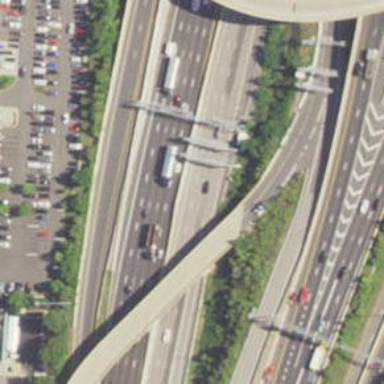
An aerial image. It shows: Toll gantry on the road.